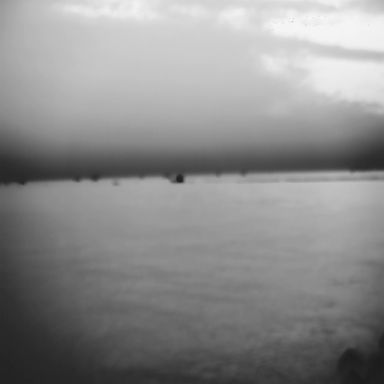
There are seven bulk_carriers in the infrared image.